Question: I'm attempting to write an application that talks to a custom USB device. We have written a driver (kext) that is automatically loaded when the USB device is attached to the computer. It is installed into the appropriate location (/System/Library/Extensions & /Library/Extensions) during the installation process.
In my application (.app), I need to be able to confirm that this kext is installed and is loadable on the user's computer.
My initial thought was to use the "System" command and get the result of "kextstat | grep mykext". However, kextstat only shows the kernel extensions that are loaded. (It's possible the application can be launched before the user has attached the USB device).
The only other thing that I can think of is to use "kextfind | grep mykext" to determine if the kext exists, however, I don't know if it is loadable or not. (ie. it could exist, but someone messed with the plist file, and now the signature fails, so it won't ever be loaded)
I that it's possible, because Apple's System Profiler is able to list all of the extensions, if they are loaded, and if they are loadable.

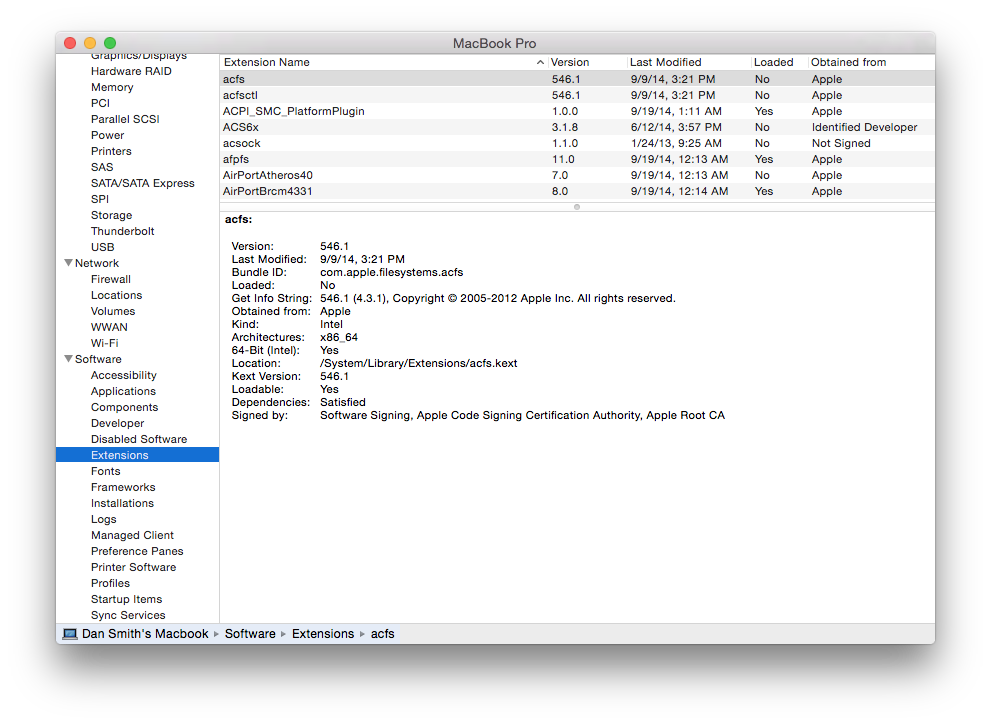
Answer: From the kextutil man page:
> kextutil prints diagnostic information about kexts by default, but some options cause certain tests to be skipped. To ensure that all tests are performed, use the -print-diagnostics (-t) option. The -print-diagnostics option is typically used with -no-load (-n) after a load failure to pinpoint a problem. It can be used with any other set of options, however.
Note: when the -no-load (-n) option is used then sudo (root user) isn't required.